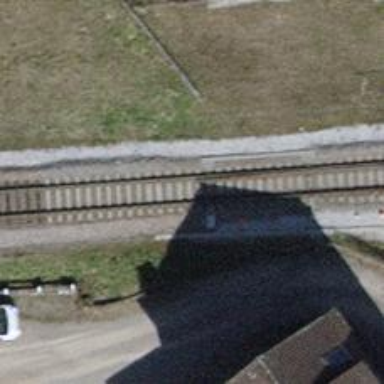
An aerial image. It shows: Railway switch.